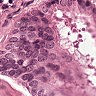
Metastatic tissue present: yes